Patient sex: M
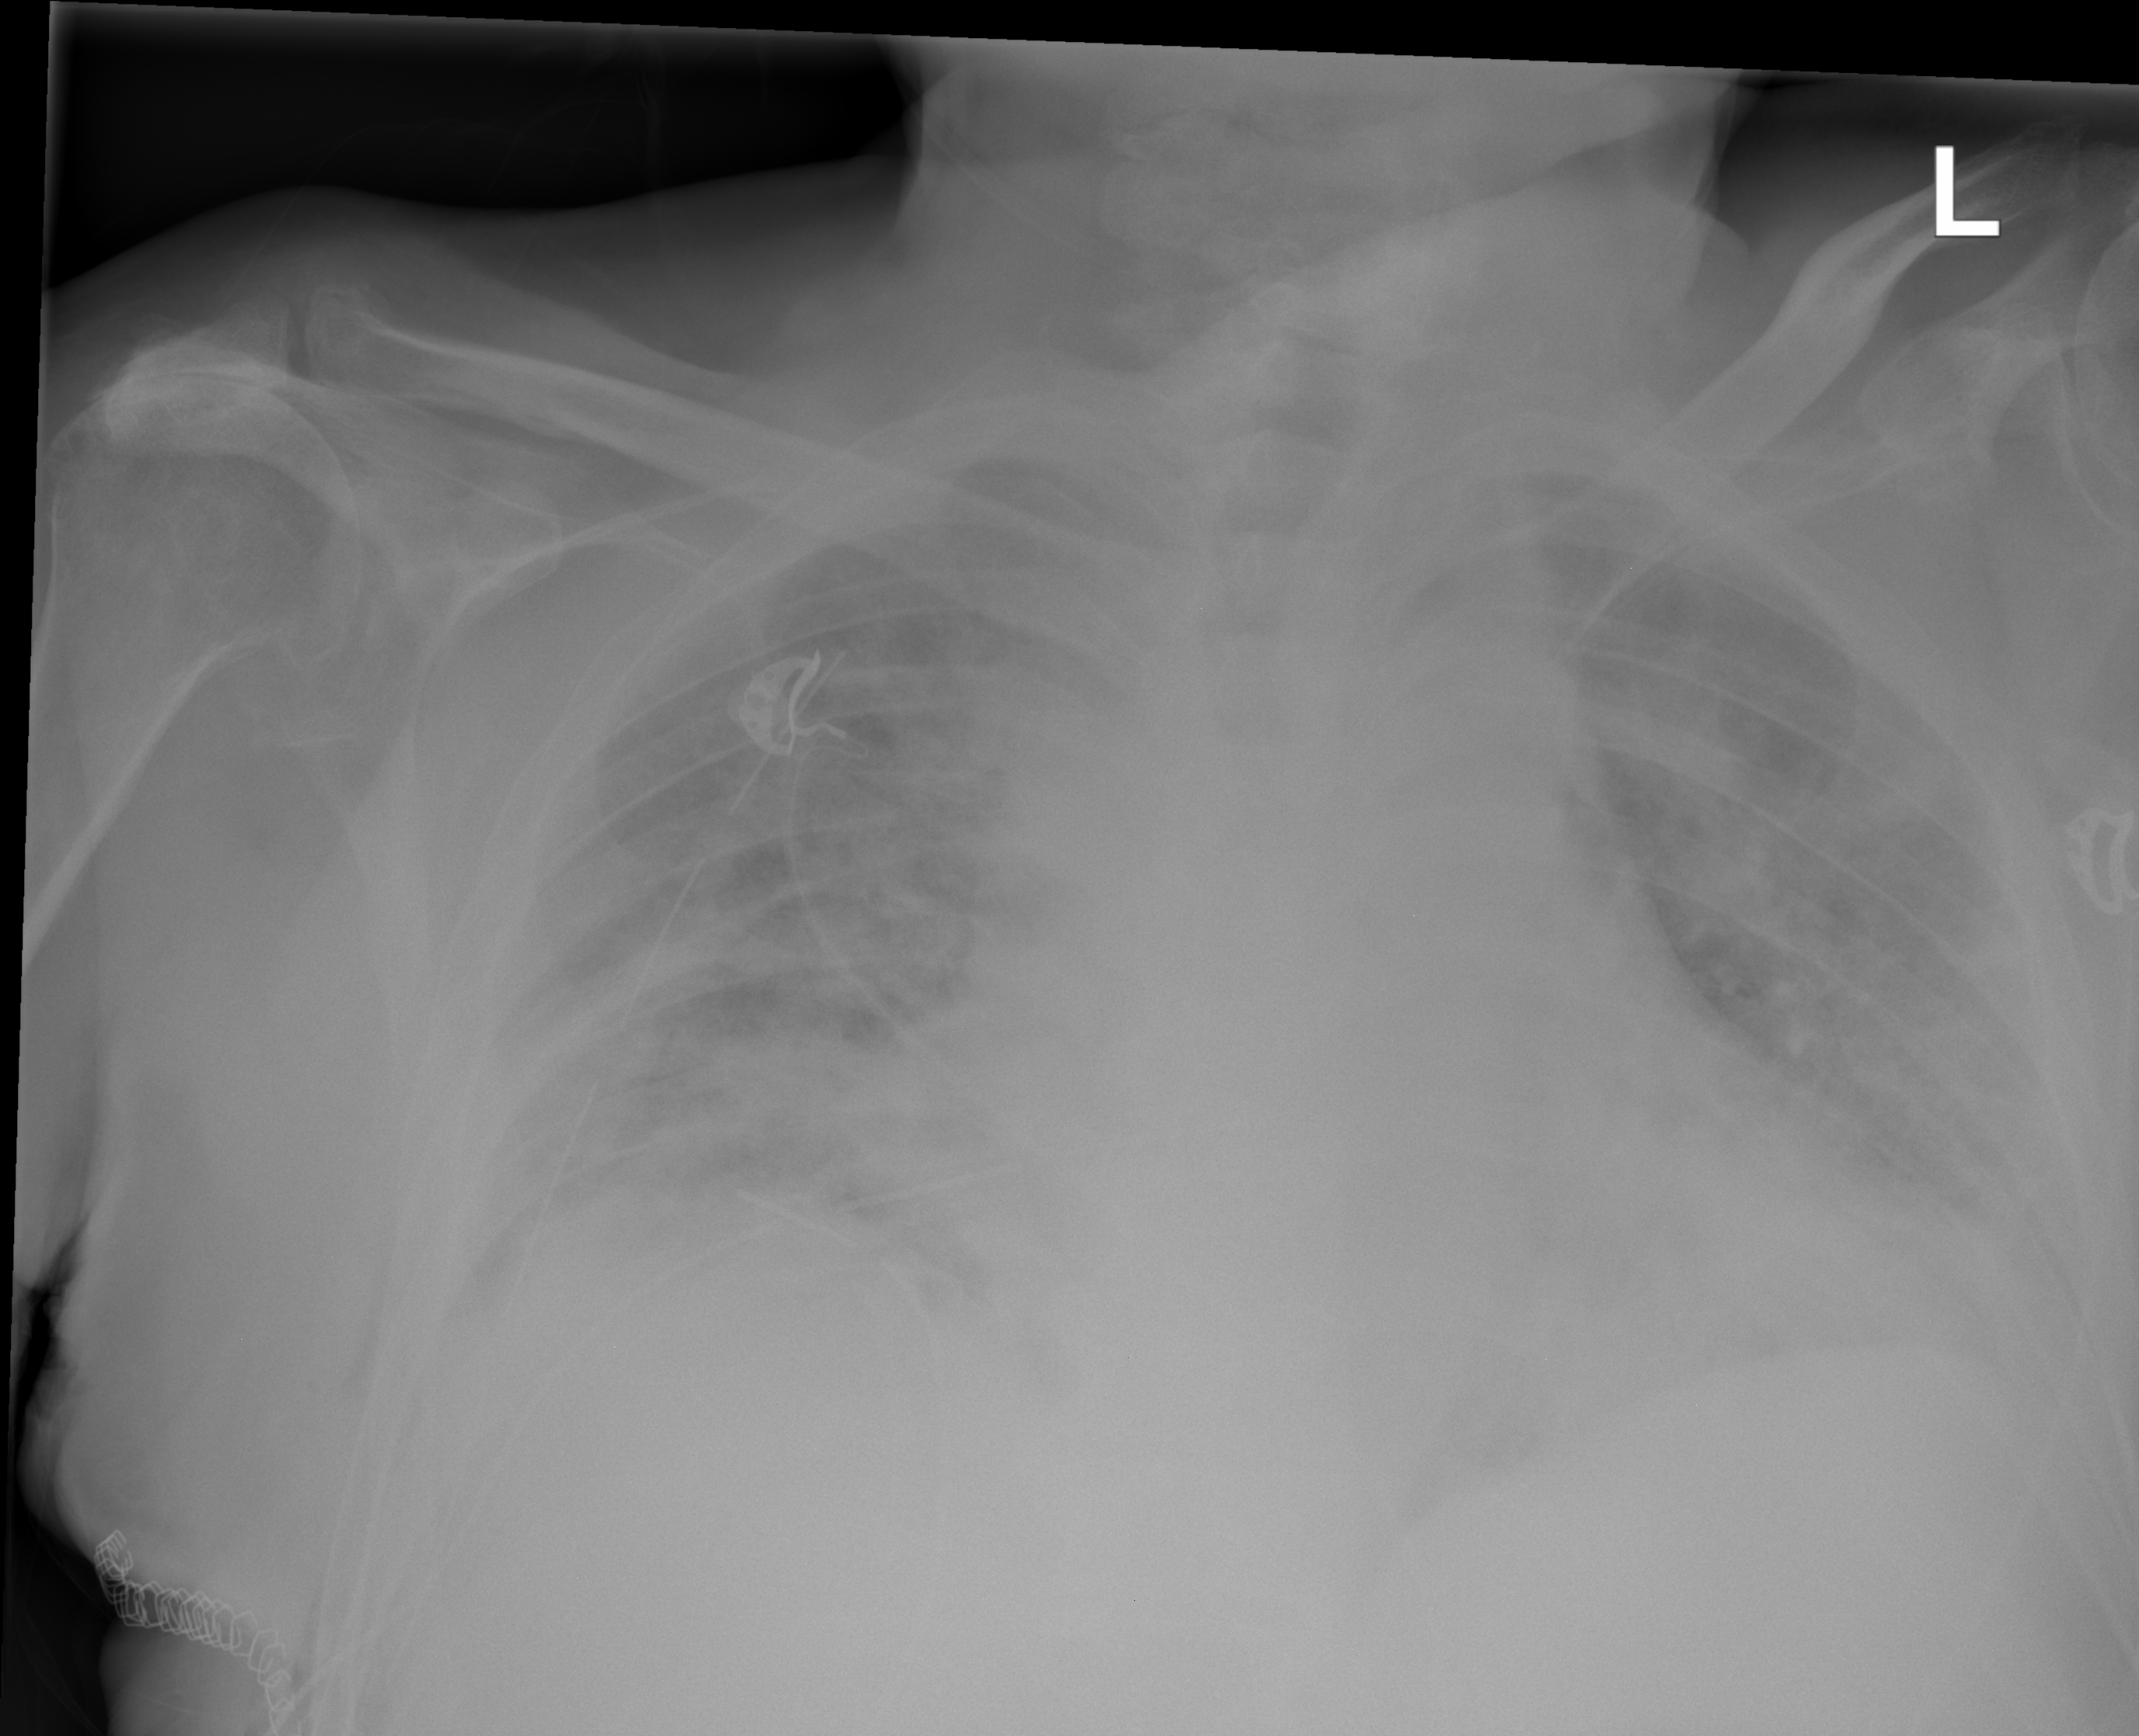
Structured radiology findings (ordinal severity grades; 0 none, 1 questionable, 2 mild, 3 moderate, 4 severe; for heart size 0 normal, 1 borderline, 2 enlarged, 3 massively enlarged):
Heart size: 2
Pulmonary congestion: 0
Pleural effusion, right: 2
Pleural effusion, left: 2
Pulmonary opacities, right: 3
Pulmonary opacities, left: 2
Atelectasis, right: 3
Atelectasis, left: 3